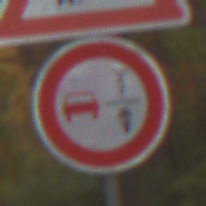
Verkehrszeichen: VerbotUeberholenEinspurigeFahrzeuge
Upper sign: DoppelkurveRechts
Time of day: Midday
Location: Outdoor (Nature)
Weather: Overcast
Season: Autumn
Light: Natural